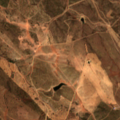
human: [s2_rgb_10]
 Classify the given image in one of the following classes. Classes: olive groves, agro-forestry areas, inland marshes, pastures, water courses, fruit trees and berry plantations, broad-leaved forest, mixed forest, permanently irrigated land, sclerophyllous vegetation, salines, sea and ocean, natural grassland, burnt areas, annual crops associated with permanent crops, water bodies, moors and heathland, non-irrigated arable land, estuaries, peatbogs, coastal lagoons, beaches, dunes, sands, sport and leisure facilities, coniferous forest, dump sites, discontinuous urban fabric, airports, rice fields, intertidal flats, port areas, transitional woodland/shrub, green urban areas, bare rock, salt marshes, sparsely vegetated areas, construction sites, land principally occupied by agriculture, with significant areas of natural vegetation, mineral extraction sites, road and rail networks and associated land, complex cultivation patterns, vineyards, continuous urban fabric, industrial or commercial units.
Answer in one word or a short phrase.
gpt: land principally occupied by agriculture, with significant areas of natural vegetation, agro-forestry areas, transitional woodland/shrub